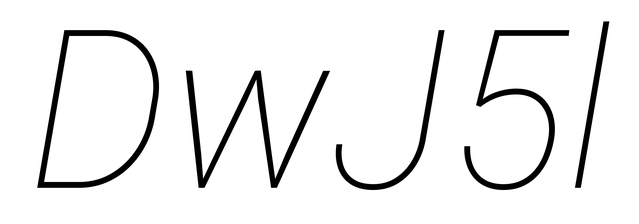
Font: Roboto-Italic_Thin_Italic